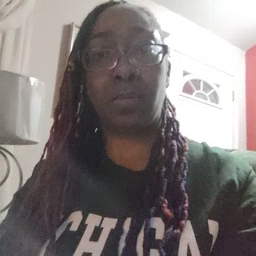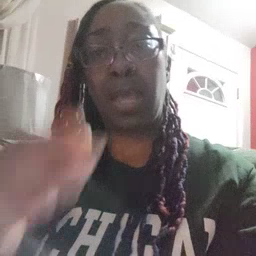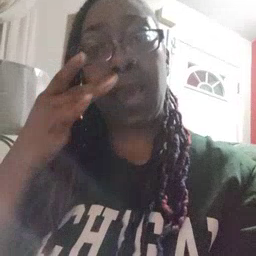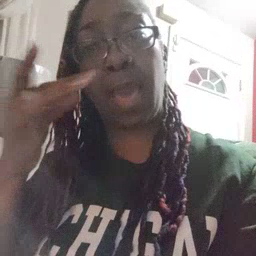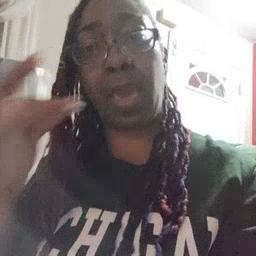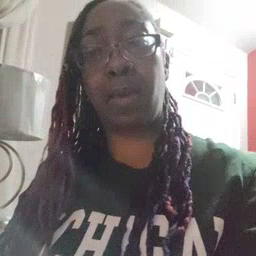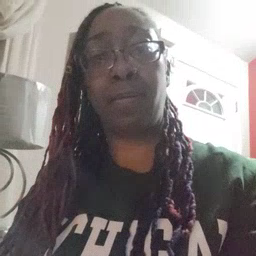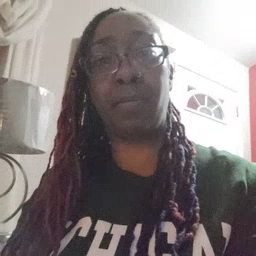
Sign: cat